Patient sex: M
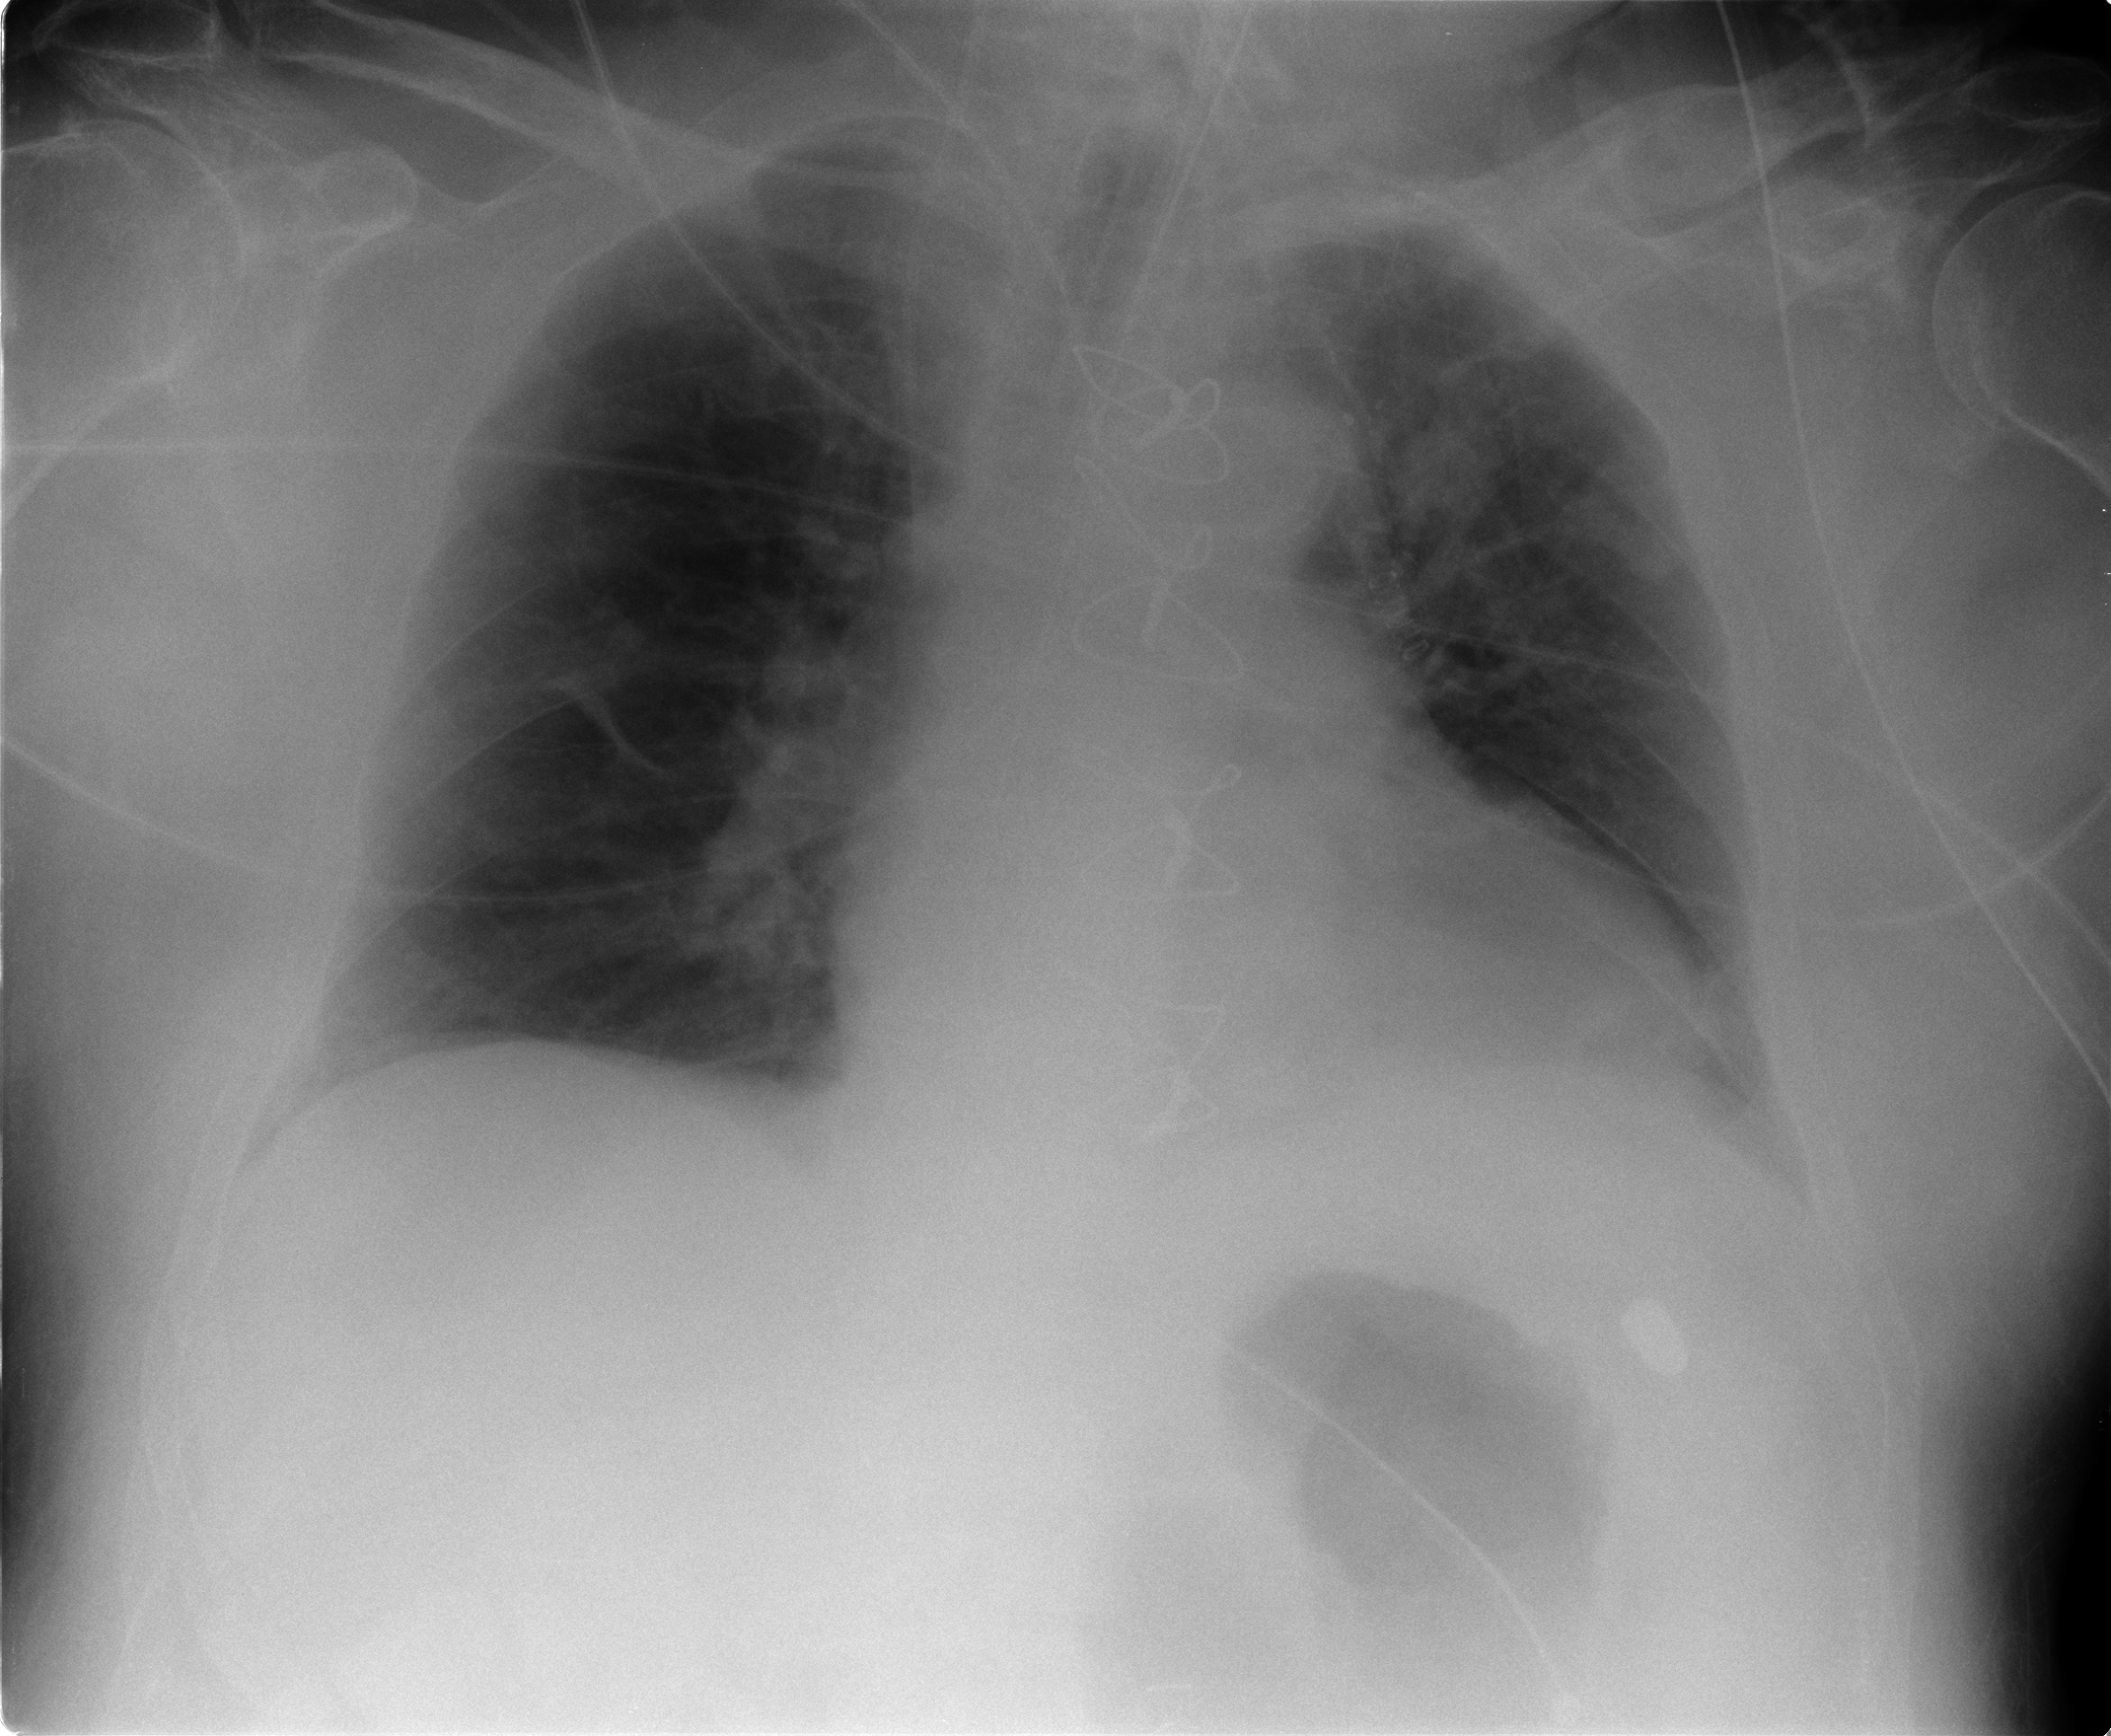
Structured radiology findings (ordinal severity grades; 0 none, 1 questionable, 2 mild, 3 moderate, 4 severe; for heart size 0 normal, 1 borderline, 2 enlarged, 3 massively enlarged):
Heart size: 2
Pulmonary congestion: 2
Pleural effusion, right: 0
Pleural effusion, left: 1
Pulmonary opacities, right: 0
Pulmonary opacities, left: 2
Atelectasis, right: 2
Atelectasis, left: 2